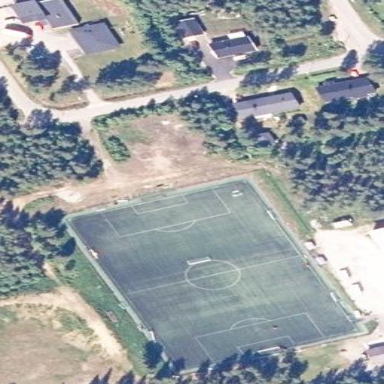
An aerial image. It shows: Soccer pitch with grass paver surface for recreational activities.